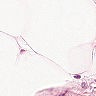
Metastatic tissue present: no